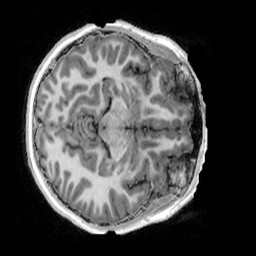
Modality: UNIT1_denoised
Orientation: axial
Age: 11
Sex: female
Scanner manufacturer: siemens
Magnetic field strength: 3 T
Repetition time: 4 s
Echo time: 0.00303 s